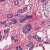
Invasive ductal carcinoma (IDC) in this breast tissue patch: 1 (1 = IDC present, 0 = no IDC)